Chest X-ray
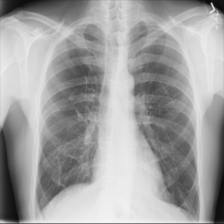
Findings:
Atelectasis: positive
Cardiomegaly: negative
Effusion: negative
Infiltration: negative
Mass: negative
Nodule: negative
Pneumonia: negative
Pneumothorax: negative
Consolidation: negative
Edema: negative
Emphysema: negative
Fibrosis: negative
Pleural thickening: negative
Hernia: negative